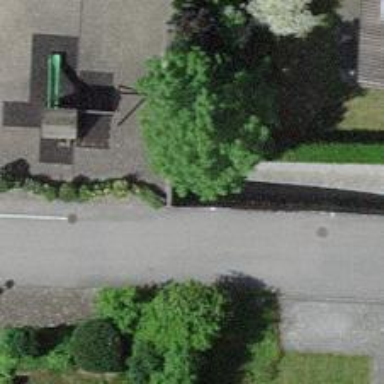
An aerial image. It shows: Parking entrance.